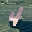
Label: 4